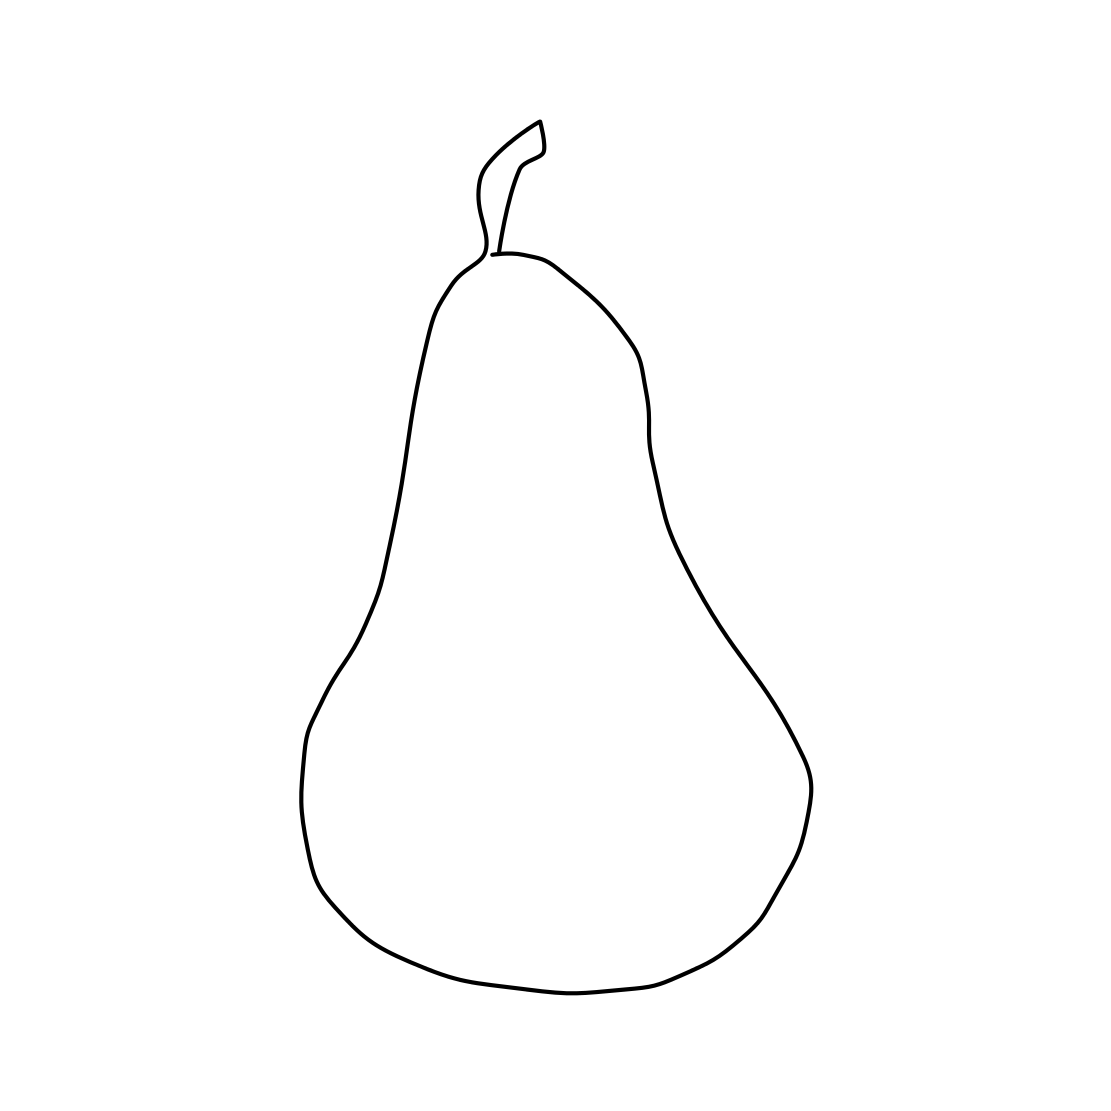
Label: pear